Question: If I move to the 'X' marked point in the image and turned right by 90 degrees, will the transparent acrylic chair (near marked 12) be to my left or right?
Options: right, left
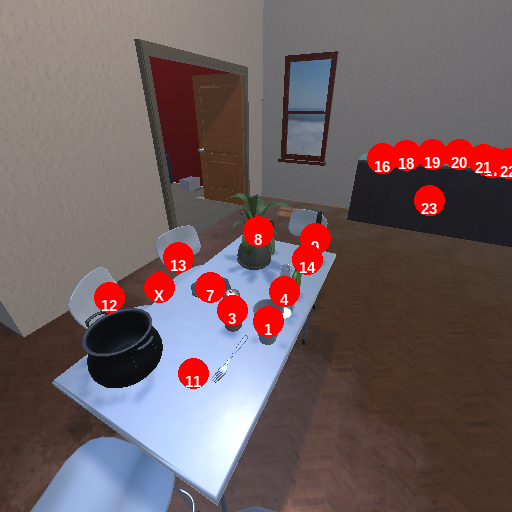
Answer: right